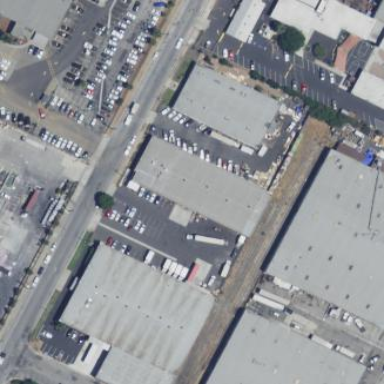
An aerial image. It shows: Warehouse.